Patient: sex M, age 74
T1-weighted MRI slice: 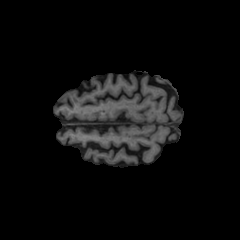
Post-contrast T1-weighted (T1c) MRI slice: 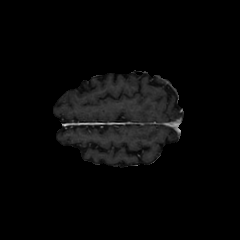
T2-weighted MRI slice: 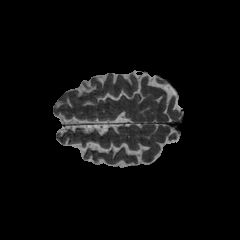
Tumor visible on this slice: no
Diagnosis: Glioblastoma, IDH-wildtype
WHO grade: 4